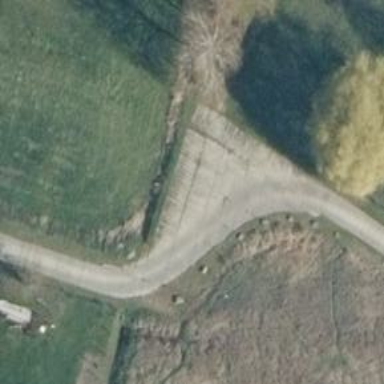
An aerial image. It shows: Well-maintained track road of grade 1.